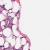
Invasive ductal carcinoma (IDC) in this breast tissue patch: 0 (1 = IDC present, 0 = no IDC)